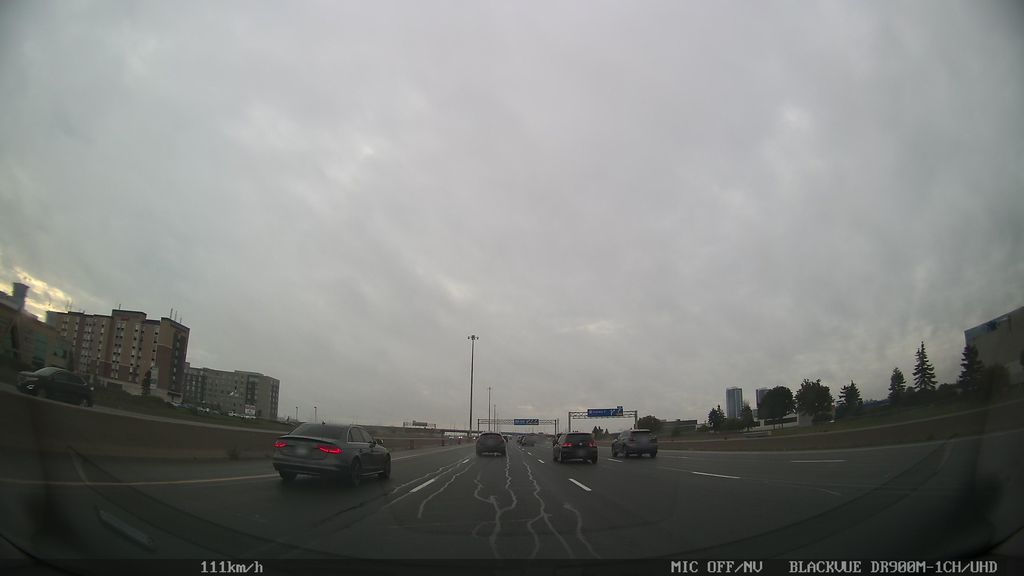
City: toronto